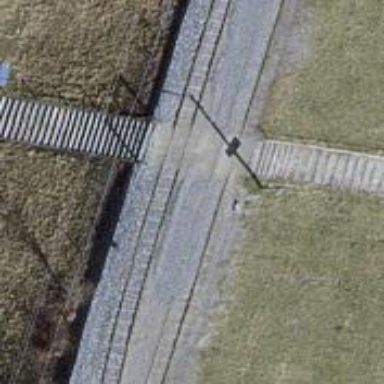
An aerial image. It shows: Preserved narrow-gauge historic railway with electrified contact lines.